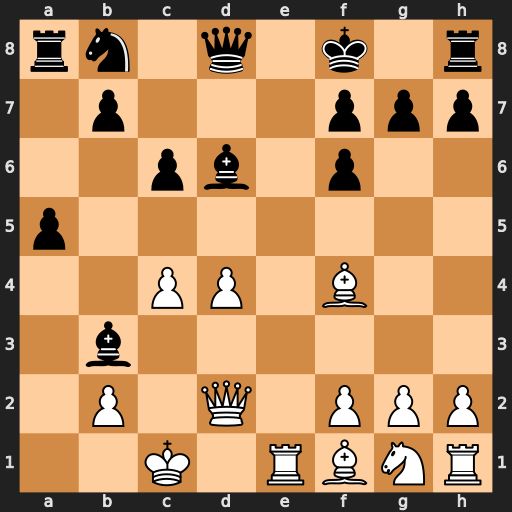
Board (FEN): rn1q1k1r/1p3ppp/2pb1p2/p7/2PP1B2/1b6/1P1Q1PPP/2K1RBNR
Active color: w
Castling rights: -
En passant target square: -
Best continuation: Bxd6+ Qxd6 Qe3 Na6 Qxb3